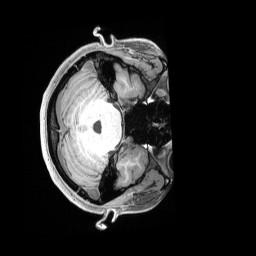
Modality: T1w
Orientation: axial
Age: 21
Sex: female
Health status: healthy
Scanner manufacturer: siemens
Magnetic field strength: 3 T
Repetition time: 2.4 s
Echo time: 0.00228 s